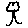
Label: tree